Question: I can not figure out how to get button 'Razveljavi' to stay next to 'Osnovno' and 'Vstavi'. I don't want it to be in toolbar but on right side so it is shown all the time no matter which tab you are on.
There is a picture with what I got and how I want it to look. If anyone could help me that would be great. Im sure its just a small problem but I just started with WPF.

'''
<Grid>
<Grid.ColumnDefinitions>
<ColumnDefinition Width="*"/>
<ColumnDefinition Width="200"/>
</Grid.ColumnDefinitions>
<Grid.RowDefinitions>
<RowDefinition Height="22"/>
<RowDefinition Height="55"/>
<RowDefinition Height="*"/>
<RowDefinition Height="25"/>
</Grid.RowDefinitions>
<Menu Grid.Row="0" Grid.ColumnSpan="2">
<MenuItem Header="Datoteka">
<MenuItem Header="Odpri"/>
<MenuItem Header="Shrani"/>
<MenuItem Header="Izhod" Click="izhod"/>
</MenuItem>
<MenuItem Header="Uredi">
</MenuItem>
<MenuItem Header="Orodja">
</MenuItem>
</Menu>
<TabControl Grid.Row="1" Grid.ColumnSpan="2">
<TabItem Header="Osnovno">
<ToolBarTray>
<ToolBar>
<Button Content="Pisava"/>
<Button Content="Barva" Click="spreminjanjeBarve"/>
</ToolBar>
<ToolBar>
<Button Content="Kopiraj" Click="kopiraj">
</Button>
<Button Content="Izrezi"/>
<Button Content="Prilepi" Click="prilepi"/>
</ToolBar>
<ToolBar>
<Button Content="Razveljavi"/>
<Button Content="Ponovi"/>
</ToolBar>
</ToolBarTray>
</TabItem>
<TabItem Header="Vstavi"/>
</TabControl>
<RichTextBox Name="box" Grid.Row="2" Background="LightBlue" GotFocus="RichTextBox_GotFocus" LostFocus="RichTextBox_LostFocus">
<FlowDocument>
<Paragraph Name="tekst">
Vpisi tekst
<Bold>tukaj</Bold> .
</Paragraph>
</FlowDocument>
</RichTextBox>
<StatusBar Grid.Row="3">
<TextBlock Name="status"/>
</StatusBar>
</Grid>
'''
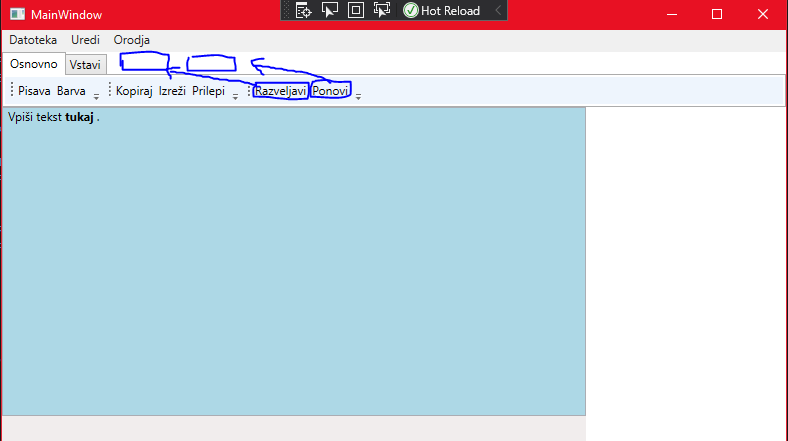
Answer: I would create an empty fake TabItem with Header which contains nothing but Buttons:
'''
<TabControl>
<TabItem Header="1 2 3 4 5 6">
<Border Background="Aqua"/>
</TabItem>
<TabItem Header="A B C D E F">
<Border Background="Bisque"/>
</TabItem>
<TabItem>
<TabItem.Template>
<ControlTemplate TargetType="TabItem">
<ContentPresenter Content="{TemplateBinding Header}"/>
</ControlTemplate>
</TabItem.Template>
<TabItem.Header>
<StackPanel Orientation="Horizontal" Margin="5,0">
<Button Content="C L I C K" Margin="2" Padding="10,3" />
<Button Content="H E L L O" Margin="2" Padding="10,3"/>
</StackPanel>
</TabItem.Header>
<Border Background="Chartreuse"/>
</TabItem>
</TabControl>
'''
Buttons intercept mouse clicks and tab selection is not triggered.
<URL>